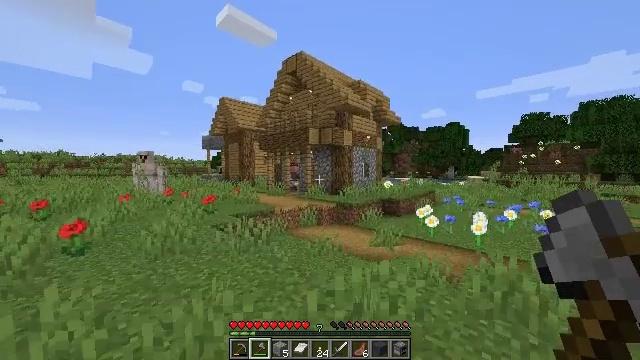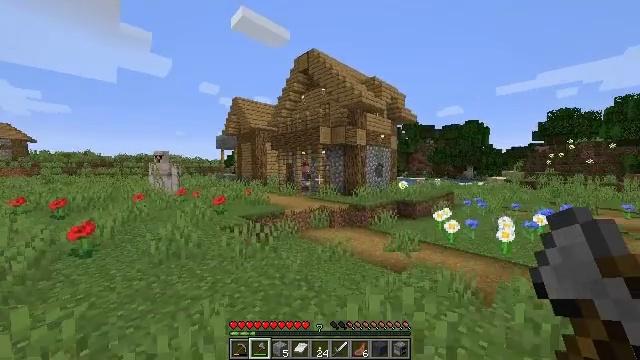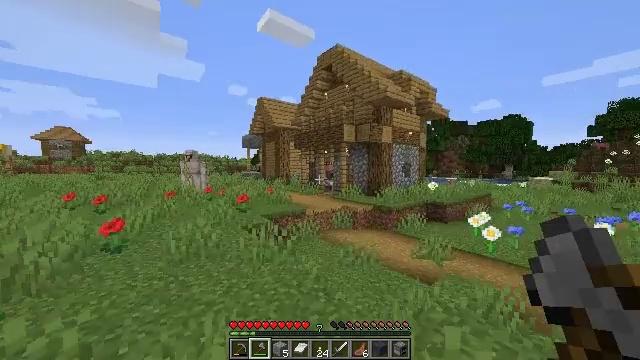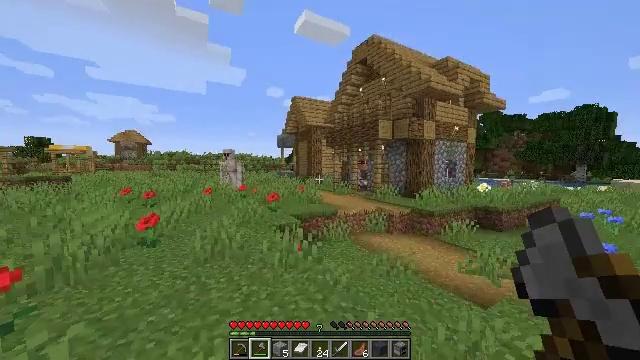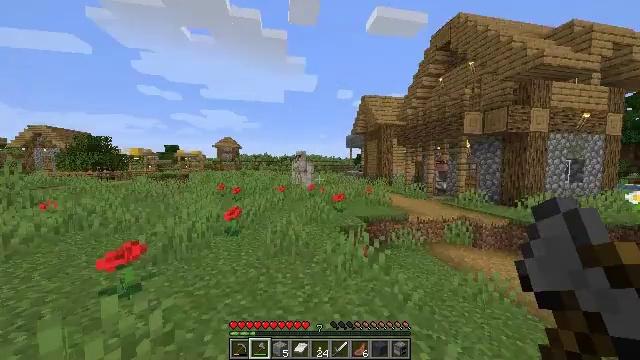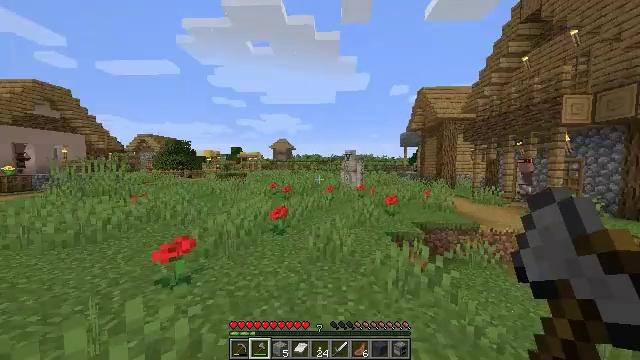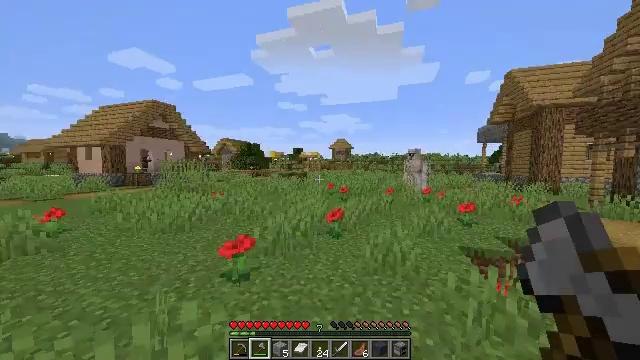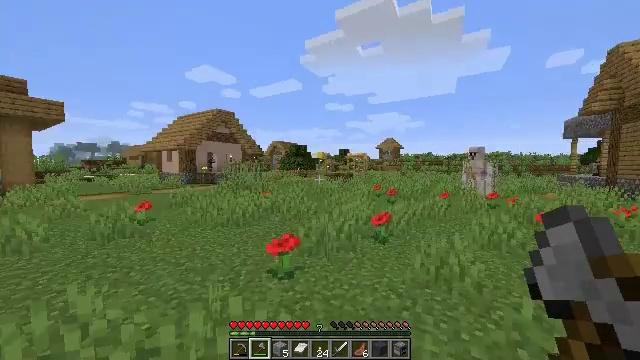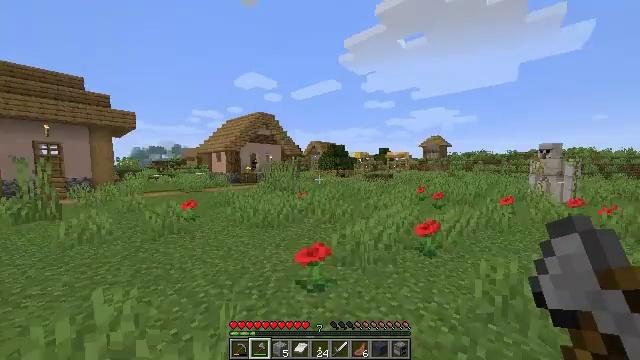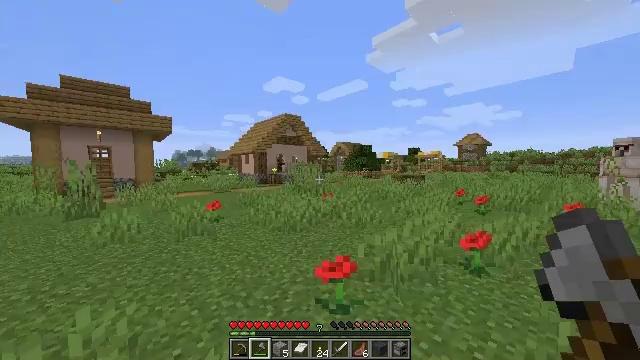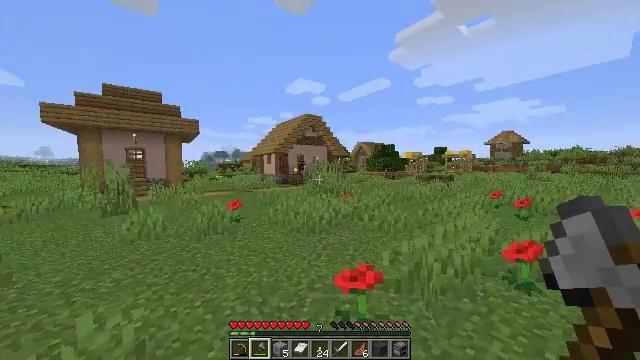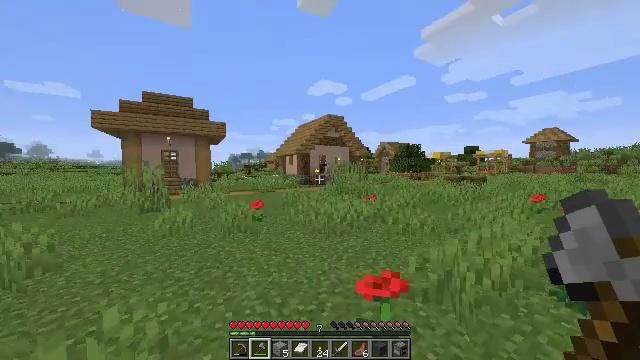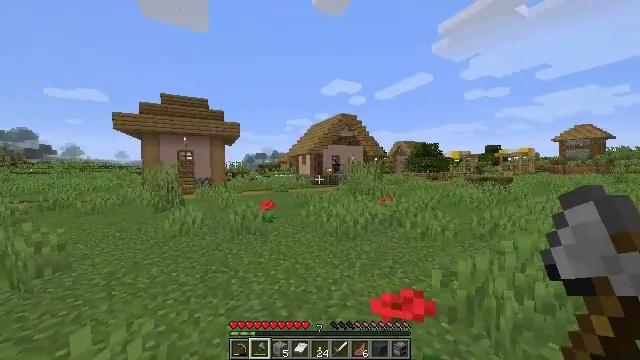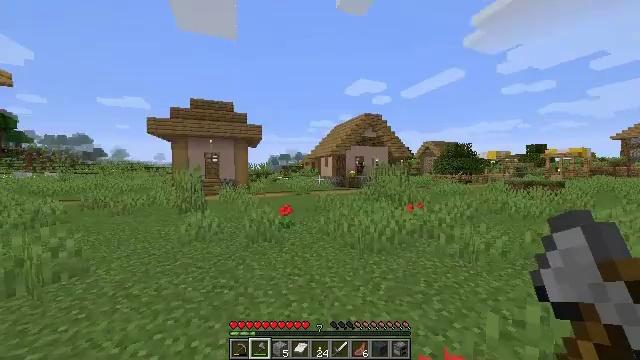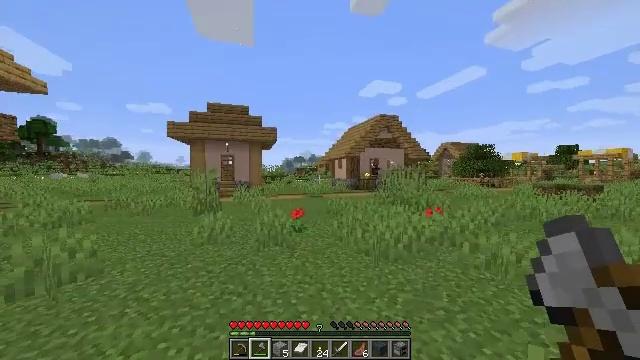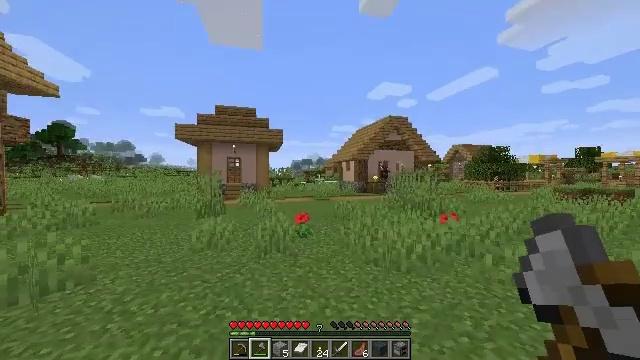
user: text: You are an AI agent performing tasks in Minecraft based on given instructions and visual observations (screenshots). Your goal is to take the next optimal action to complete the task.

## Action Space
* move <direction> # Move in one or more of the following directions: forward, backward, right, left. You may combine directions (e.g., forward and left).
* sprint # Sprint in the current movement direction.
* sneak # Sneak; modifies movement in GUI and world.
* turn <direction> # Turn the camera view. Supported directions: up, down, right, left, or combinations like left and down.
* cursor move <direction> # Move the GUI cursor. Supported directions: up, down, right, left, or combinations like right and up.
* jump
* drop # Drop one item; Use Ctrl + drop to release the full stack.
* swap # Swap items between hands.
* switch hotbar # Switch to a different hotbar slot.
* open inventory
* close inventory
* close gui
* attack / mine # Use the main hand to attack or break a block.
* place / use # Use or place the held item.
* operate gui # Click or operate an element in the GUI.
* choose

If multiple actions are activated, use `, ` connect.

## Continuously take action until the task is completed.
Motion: motion action
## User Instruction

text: Break the clay block to collect it.
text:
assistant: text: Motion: move forward, sprint, turn left
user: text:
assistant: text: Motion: move forward, sprint, turn left
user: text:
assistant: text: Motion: move forward, sprint, turn left
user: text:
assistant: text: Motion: move forward, sprint, turn left
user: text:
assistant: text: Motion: move forward, sprint, turn left
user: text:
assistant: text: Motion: move forward, sprint, turn left
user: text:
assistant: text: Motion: move forward, sprint, turn left
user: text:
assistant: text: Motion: move forward, sprint, turn left
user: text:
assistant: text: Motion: move forward, sprint, turn left
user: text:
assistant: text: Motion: move forward, sprint, turn left
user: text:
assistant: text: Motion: move forward, sprint, turn left
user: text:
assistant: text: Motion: move forward, sprint, turn left
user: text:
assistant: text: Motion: move forward, sprint, turn left
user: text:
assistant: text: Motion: move forward, sprint, turn left
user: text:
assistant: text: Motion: move forward, sprint, turn left
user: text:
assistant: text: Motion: move forward, sprint, turn left
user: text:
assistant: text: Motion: move forward, sprint, turn left
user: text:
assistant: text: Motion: move forward, sprint, turn left
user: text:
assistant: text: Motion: move forward, sprint, turn left
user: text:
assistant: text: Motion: move forward, sprint, turn left
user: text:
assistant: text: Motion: move forward, sprint, turn left
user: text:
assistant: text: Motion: move forward, sprint, turn left
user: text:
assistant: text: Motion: move forward, sprint, turn left
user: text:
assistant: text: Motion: move forward, sprint
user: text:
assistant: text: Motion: move forward, sprint
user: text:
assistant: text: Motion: move forward, sprint
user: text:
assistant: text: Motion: move forward, sprint
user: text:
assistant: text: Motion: move forward, sprint
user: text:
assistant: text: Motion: move forward, sprint
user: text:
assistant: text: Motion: move forward, sprint